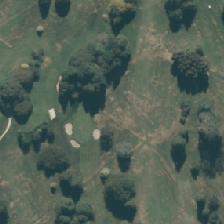
Land cover: urban_parkland